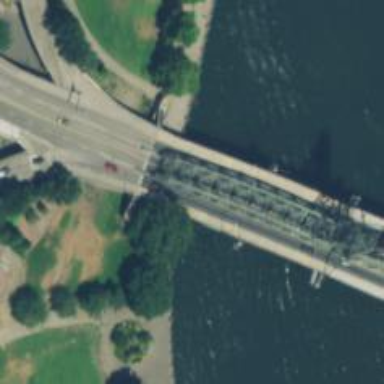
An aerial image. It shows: Truss bridge on path.